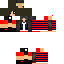
A female human skin with medium skin, wearing brown long hair dressed in a red hoodie and red pants, featuring a closed mouth.